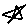
Label: star